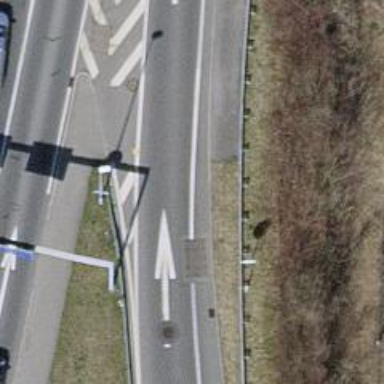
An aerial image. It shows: Uncontrolled zebra crossing on the road.